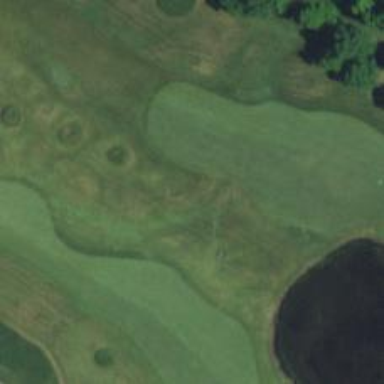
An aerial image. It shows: View of golf hole.